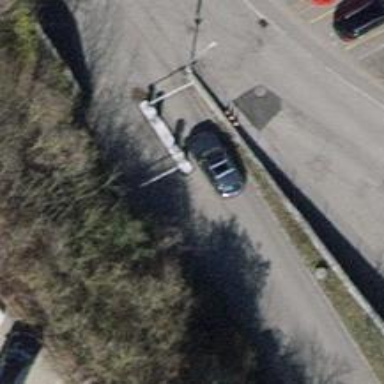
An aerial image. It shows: Lift gate barrier.